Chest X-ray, AP view. Patient: 77 years old, sex F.
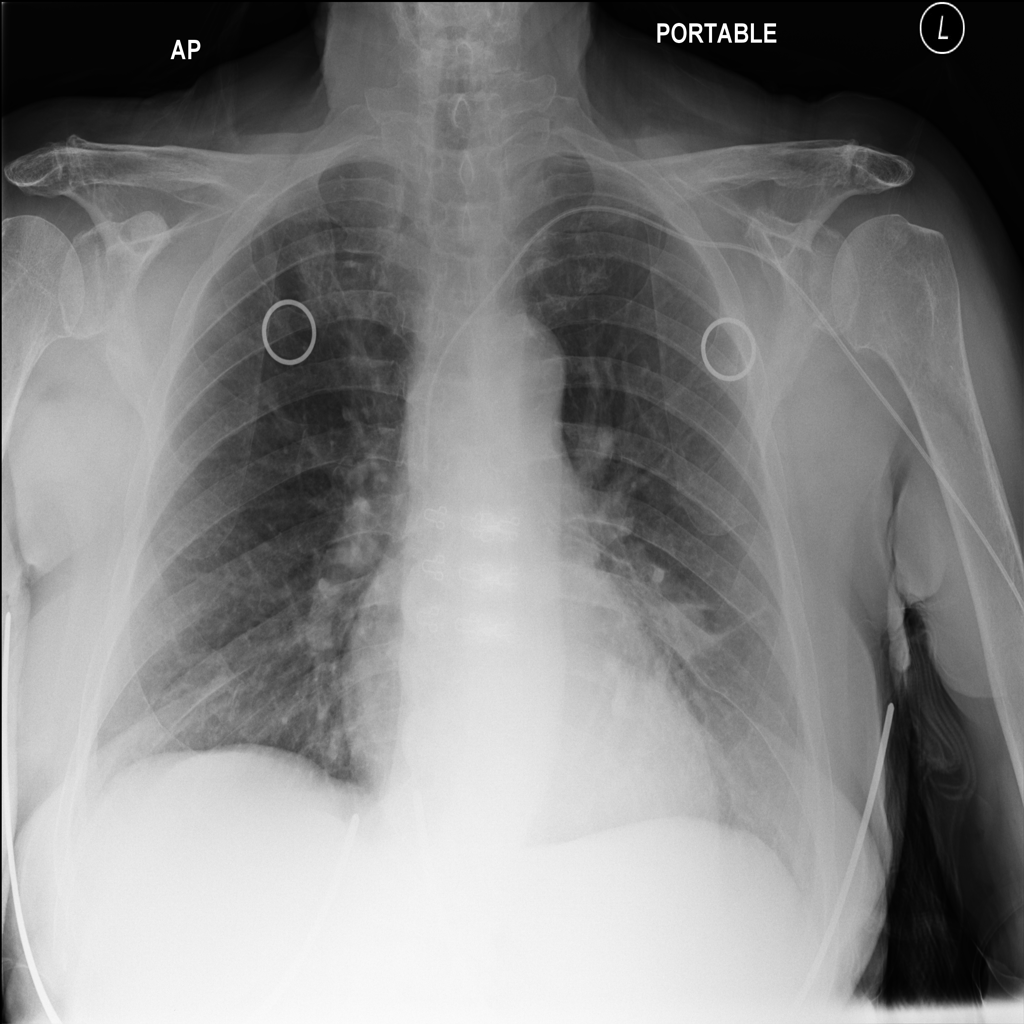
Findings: No Finding